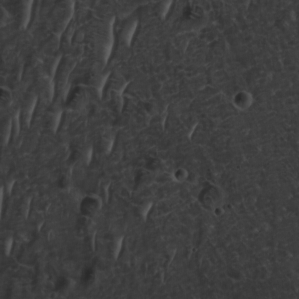
Label: non_frost